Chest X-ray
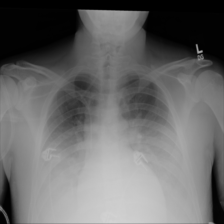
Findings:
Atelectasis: negative
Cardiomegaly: negative
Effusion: negative
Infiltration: negative
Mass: negative
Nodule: negative
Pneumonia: negative
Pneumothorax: negative
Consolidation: negative
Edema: negative
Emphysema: negative
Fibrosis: negative
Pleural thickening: negative
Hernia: negative